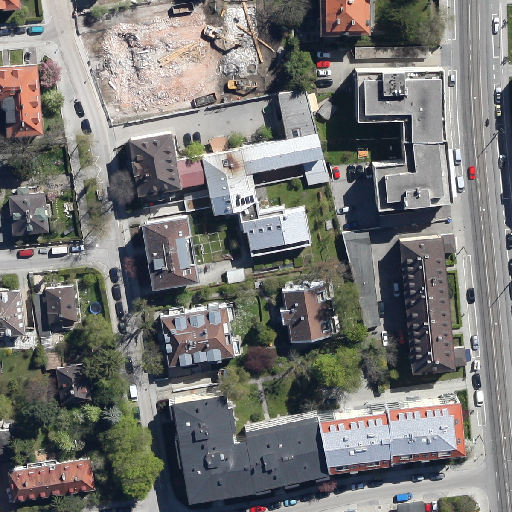
Referring expression: car